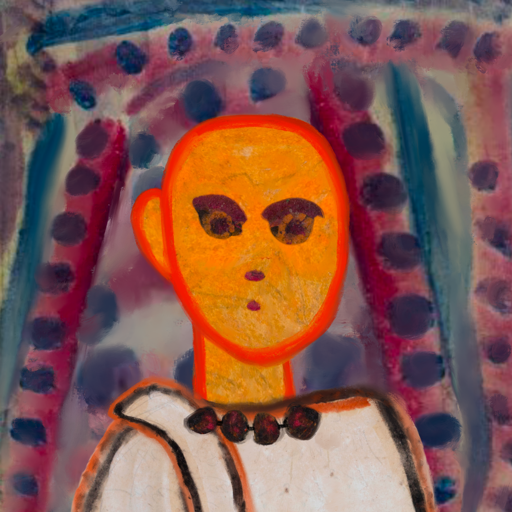
Background: HillGirl, Head And Neck Front: Sisters, Face Front: Doll, Bust: Roy_Bahadur, Hair Front: Blank, Head Accessory: Blank, Second Necklace: Blank, Necklace: Mosgoul, Baby: Blank